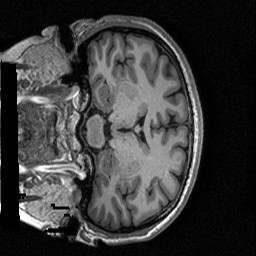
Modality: T1w
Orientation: coronal